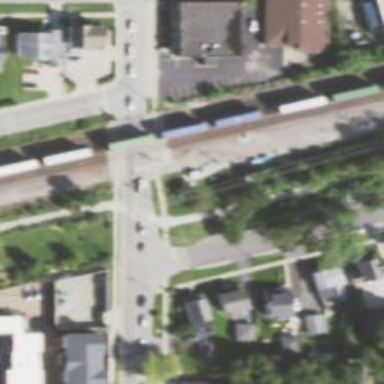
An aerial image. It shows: Abandoned railway crossing cycleway with grade1 surface.